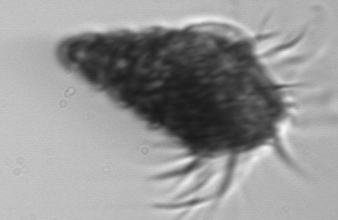
Label: Laboea_strobila